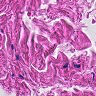
Metastatic tissue present: no